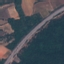
Land use / land cover: Highway